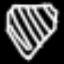
Label: diamond